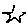
Label: star